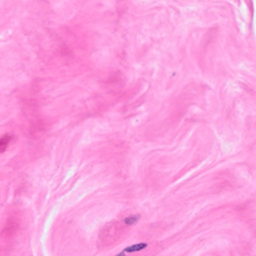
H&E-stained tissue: Breast